Question: I would like to know how to generate a phpunit report which tells what tests failed and what tests passed. Any configuration in the phpunit.xml? I couldn't find any information than php coverage report.
I would something like the image below (generated by junit)

Thanks
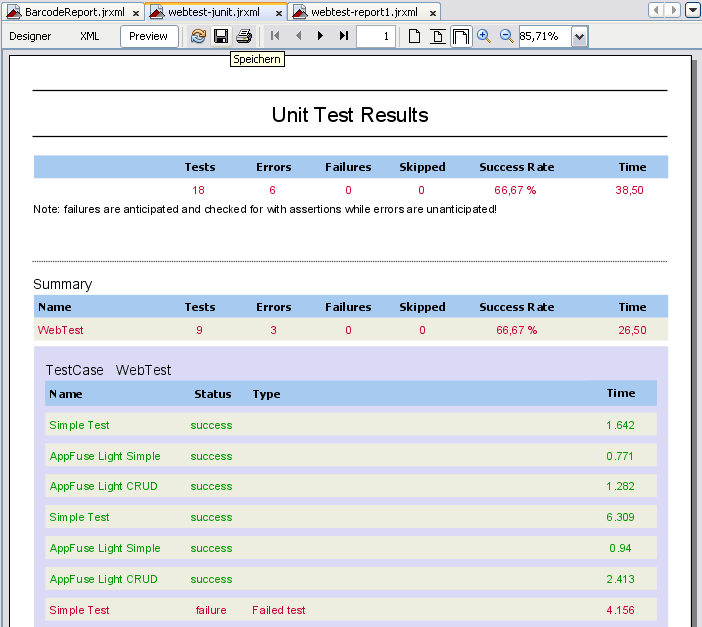
Answer: You can create pretty much every output format you want from the the junit.xml logfile. An example for doing it yourself can be found <URL>.
If you want something small for multi project there is "sismo", a very minimal CI server that runs all of your local projects so that you always know their status. <URL>
Usually, as most people don't need/want this reporting locally and want to see a little more, this isn't done locally and <URL> to see that installation isn't hard.
---
Update:
Also see: <URL> tool.